Question: Im using a custom made class with delegate methods written in objective-c in a swift file. Bridging header is setup thus I am able to refer to classes in .m and .h files in .swift files. Here comes a problem, I was trying to include delegate method to the swift file, and it shows me message . When I on the error message, some message with comes out on the delegate method.
Wish someone could help me solving this problem. A print screen is provided to help debug:

Edited (include delegate declaration):
Here you go:
'''
@protocol CollapseClickDelegate
@required
-(int)numberOfCellsForCollapseClick;
-(NSString *)titleForCollapseClickAtIndex:(int)index;
-(NSString *)leftTitleForCollapseClickAtIndex:(int)index;
-(NSString *)rightTitleForCollapseClickAtIndex:(int)index;
-(UIView *)viewForCollapseClickContentViewAtIndex:(int)index;
@optional
-(UIColor *)colorForCollapseClickTitleViewAtIndex:(int)index;
-(UIColor *)colorForTitleLabelAtIndex:(int)index;
-(UIColor *)colorForTitleArrowAtIndex:(int)index;
-(void)didClickCollapseClickCellAtIndex:(int)index isNowOpen:(BOOL)open;
@end
'''
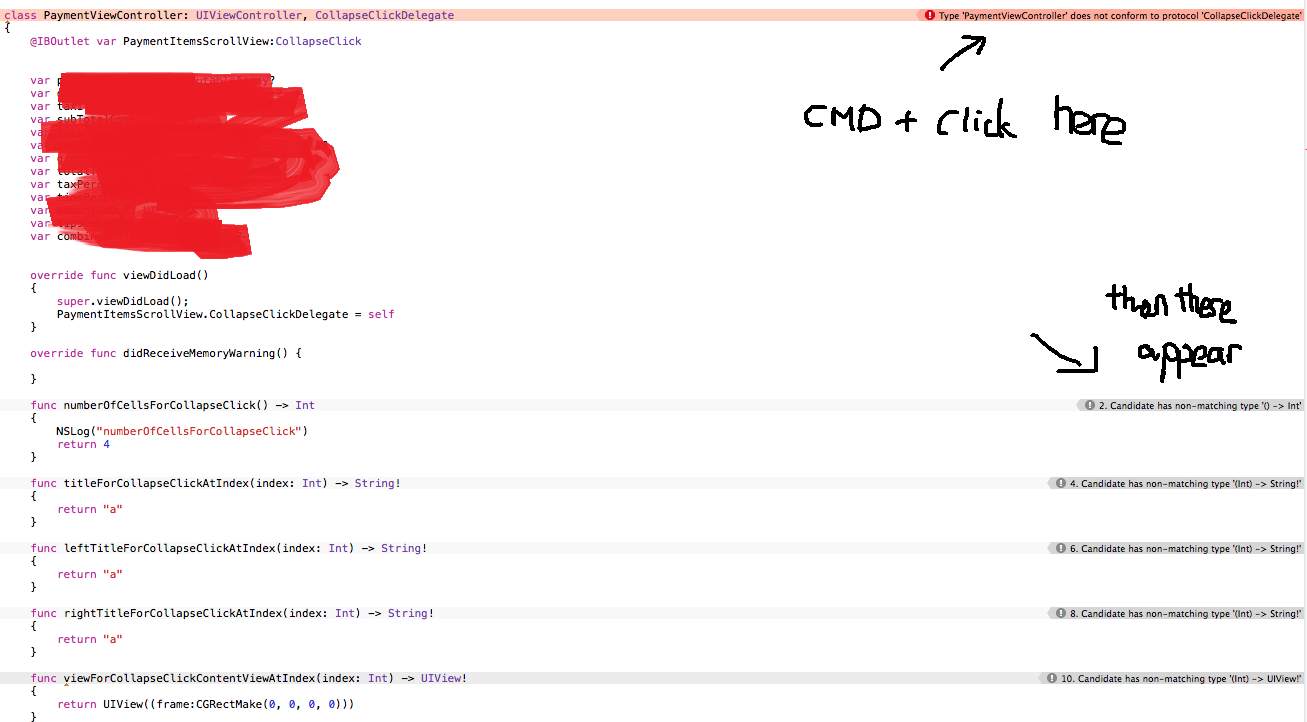
Answer: Swift primitive types (like 'Int') are automatically bridged to NSNumber when interacting with Objective C.
When you write 'Int' on the Swift side, you must have an 'NSNumber' on the Objective C side.
Since your objc protocol use 'int' (a c primitive type) and not 'NSNumber' as the type of some parameters/return value, you should bridge it with the correct type, that is 'CInt'
Change all your 'Int' with 'CInt' on the Swift side and all will work
You can read more <URL>